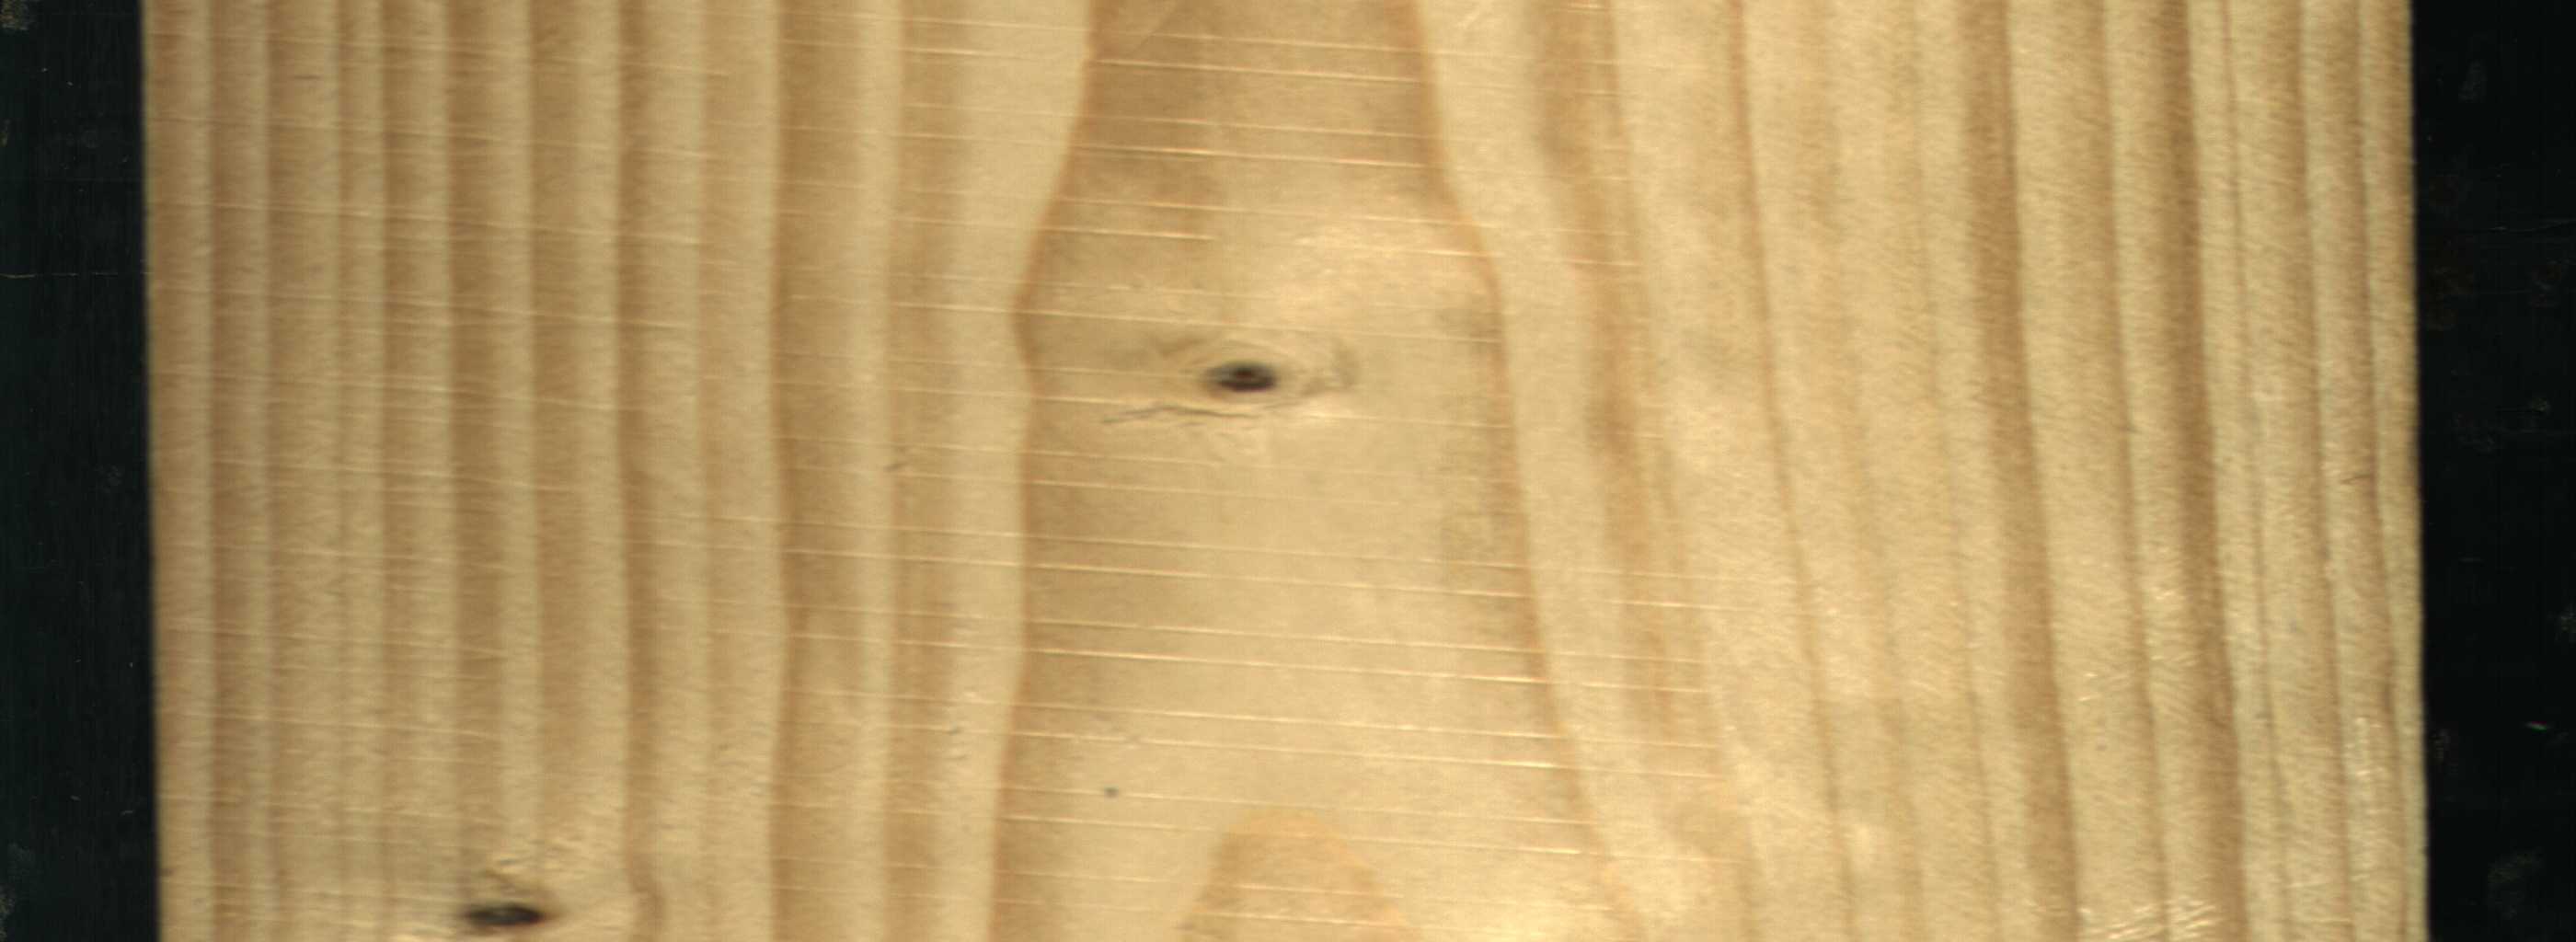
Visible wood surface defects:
Dead_Knot
Live_Knot